Question: Is there a way to draw spiderweb diagramm in Android to illustrate some data? Something like this:

I just found something about:
- - -
But they arent that good for my purposes...
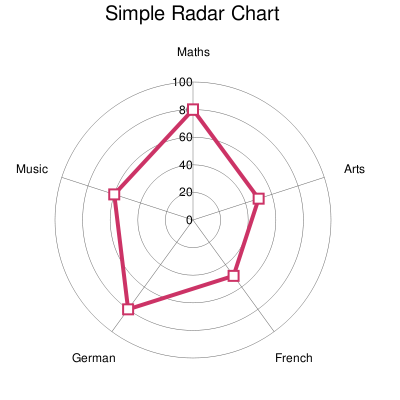
Answer: Use Mp android chart library ,It is very good lib which provide you spider web chart.
<URL>